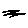
Label: zigzag